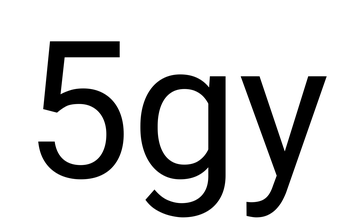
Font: Roboto_Regular